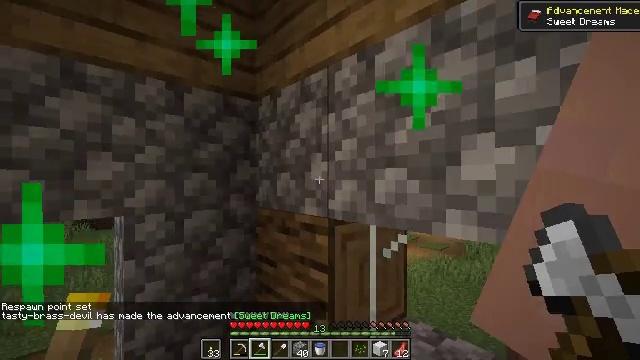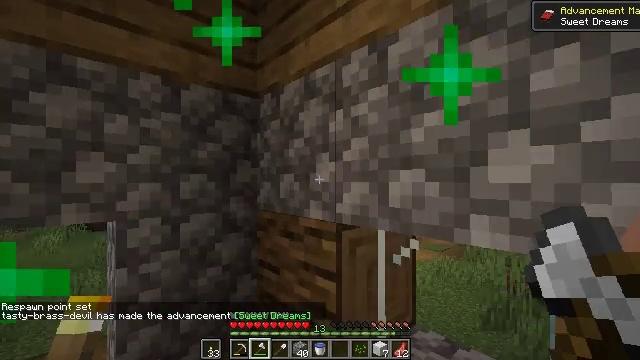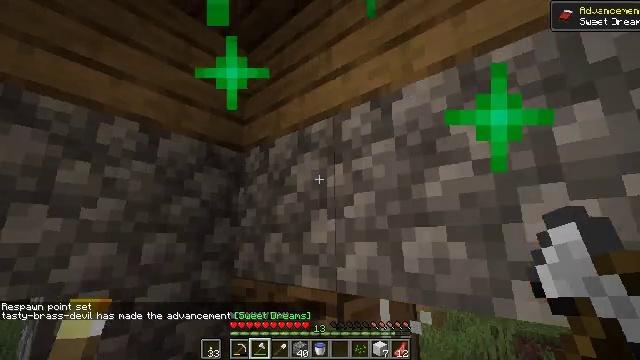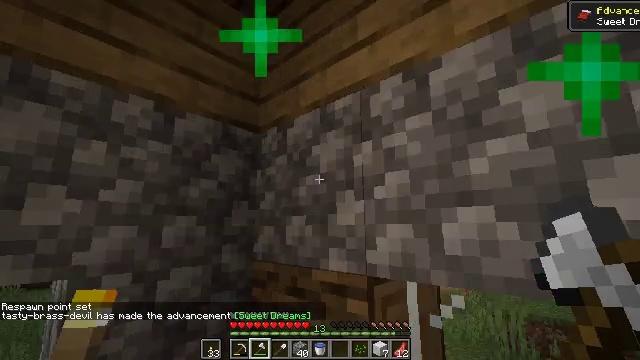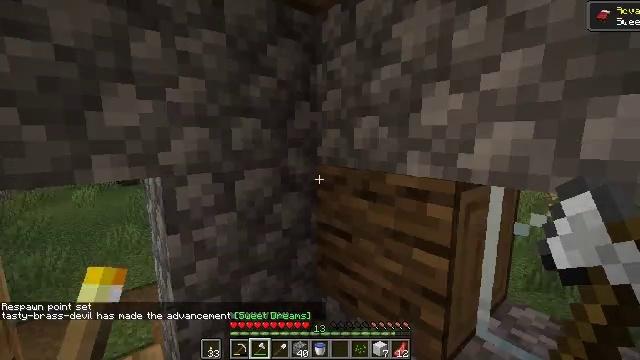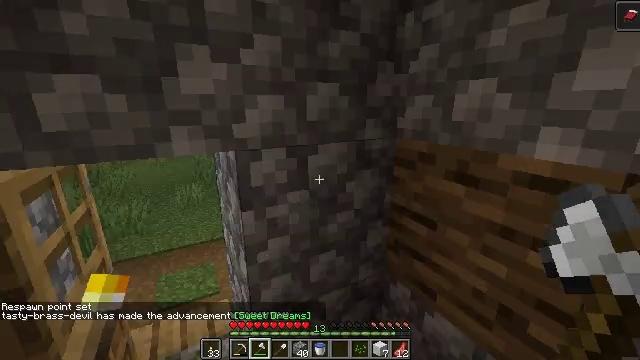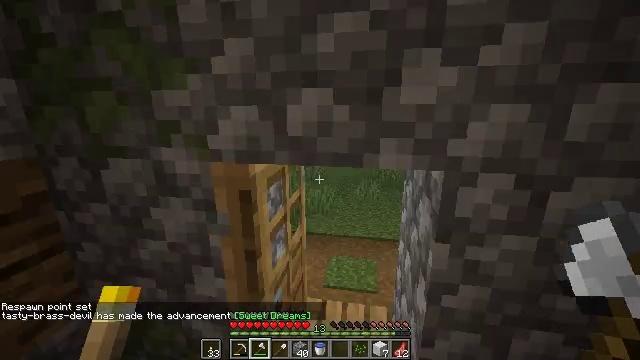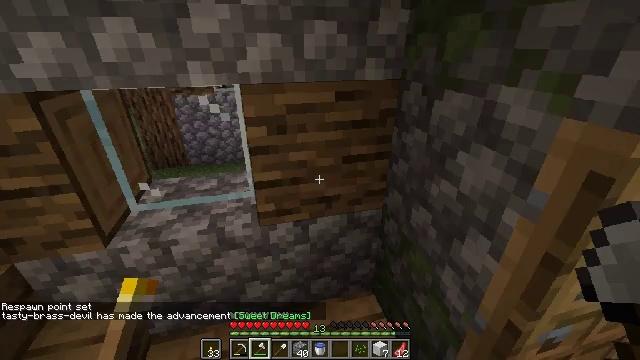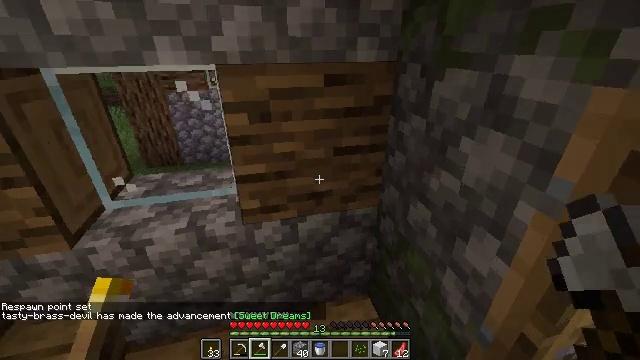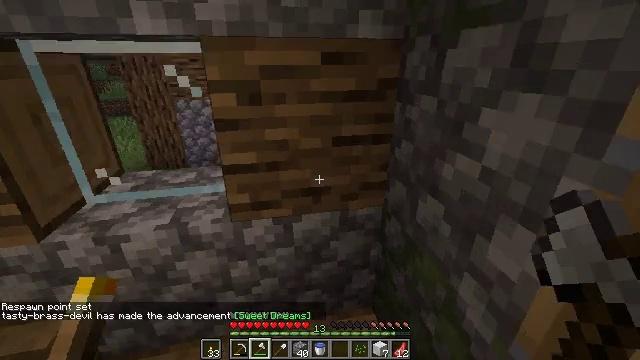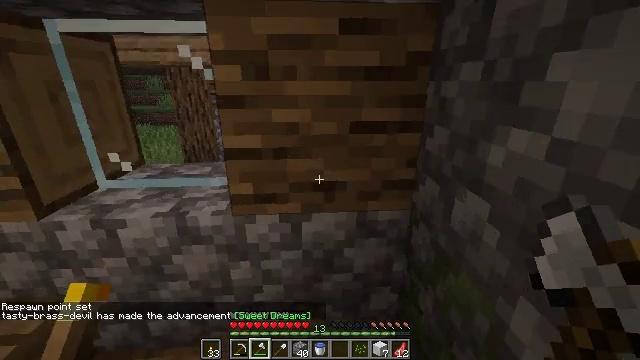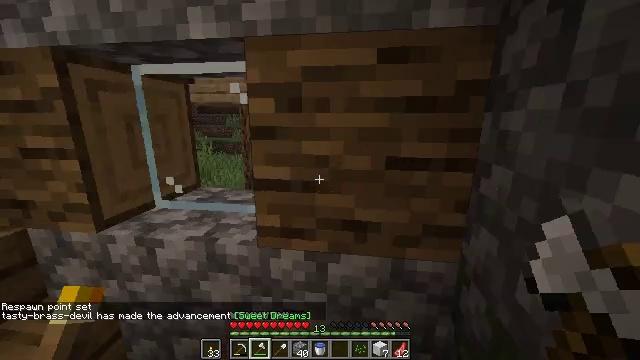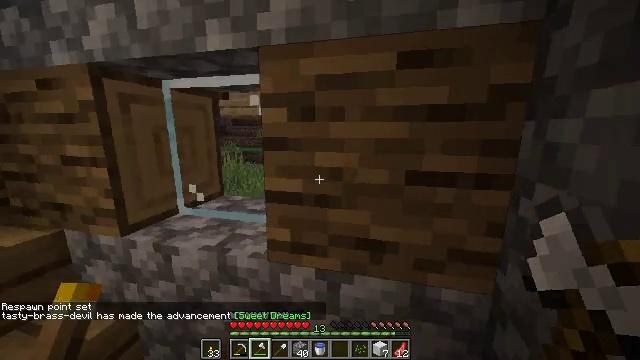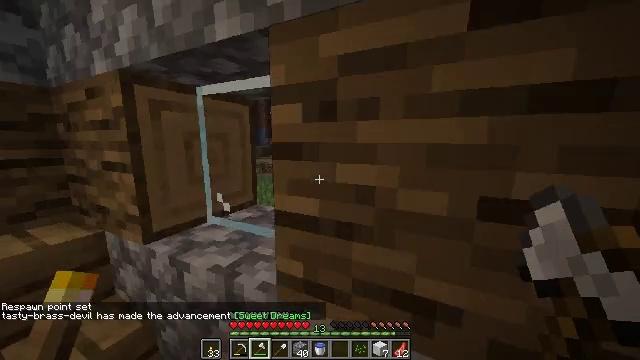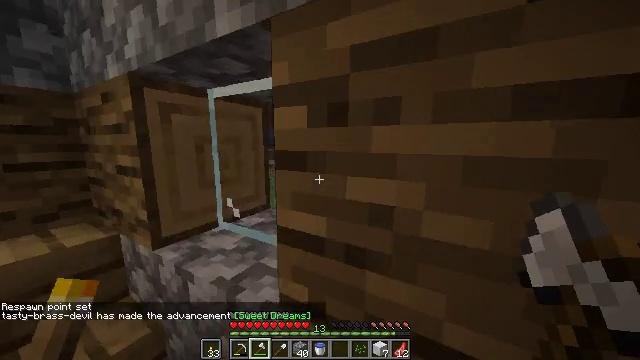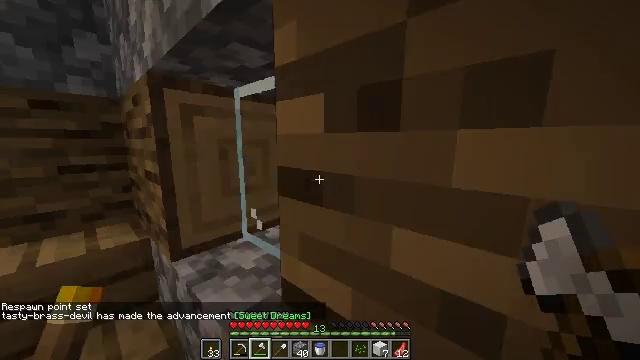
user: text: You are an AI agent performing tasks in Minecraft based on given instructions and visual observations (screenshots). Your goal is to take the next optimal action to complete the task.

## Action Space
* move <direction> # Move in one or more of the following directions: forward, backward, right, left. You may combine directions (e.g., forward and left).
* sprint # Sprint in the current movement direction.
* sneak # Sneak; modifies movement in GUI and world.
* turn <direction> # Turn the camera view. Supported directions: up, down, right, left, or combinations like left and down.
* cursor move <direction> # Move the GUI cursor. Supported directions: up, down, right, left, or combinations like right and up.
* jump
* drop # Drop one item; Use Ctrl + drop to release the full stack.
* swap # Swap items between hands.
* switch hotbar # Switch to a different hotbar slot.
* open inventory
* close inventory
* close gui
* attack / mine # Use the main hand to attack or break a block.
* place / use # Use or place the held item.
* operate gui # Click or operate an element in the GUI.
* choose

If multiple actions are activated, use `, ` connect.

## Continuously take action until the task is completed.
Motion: motion action
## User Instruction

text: Collect a hay block for crafting.
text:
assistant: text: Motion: move forward and move left
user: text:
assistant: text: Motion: move forward and move left, turn right and up
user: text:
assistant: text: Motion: move forward and move left, turn left and down
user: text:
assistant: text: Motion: move forward and move left, turn left and down
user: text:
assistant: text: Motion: move forward and move left, turn left and down
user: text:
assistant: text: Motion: move forward and move left, turn left
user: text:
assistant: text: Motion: move forward and move left, turn left and down
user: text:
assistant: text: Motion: move forward and move right
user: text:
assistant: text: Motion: move forward and move right, turn left and up
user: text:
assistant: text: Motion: move forward and move right, sprint, turn left and up
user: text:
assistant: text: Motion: move forward, sprint, turn left and up
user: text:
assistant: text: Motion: move forward, sprint, turn left and up
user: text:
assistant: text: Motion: move forward, sprint, turn left and up
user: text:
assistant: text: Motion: move forward, sprint, turn left
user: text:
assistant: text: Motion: move forward, sprint, turn left
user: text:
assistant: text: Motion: move forward, sprint
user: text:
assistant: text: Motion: move forward, sprint, turn left and up
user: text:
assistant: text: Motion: turn left and up
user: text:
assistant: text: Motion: turn left and up
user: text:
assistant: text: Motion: turn left
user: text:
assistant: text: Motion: move left, turn right and down
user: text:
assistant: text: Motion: move left, turn right and up
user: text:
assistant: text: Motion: move back and move left, turn right and up
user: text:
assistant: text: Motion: move back and move left, turn right and up
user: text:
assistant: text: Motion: move back and move right, turn right
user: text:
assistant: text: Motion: move right, turn right
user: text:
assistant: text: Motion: move right, turn right
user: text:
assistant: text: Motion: move forward and move right, turn right
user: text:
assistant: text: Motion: move forward and move right, turn right
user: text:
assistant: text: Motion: move forward, turn down